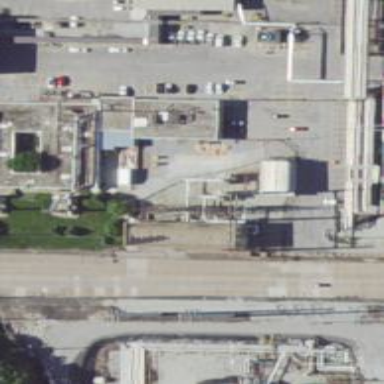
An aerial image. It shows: Industrial substation with power supply facilities.